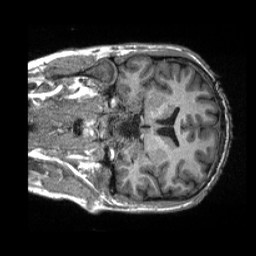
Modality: T1w
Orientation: coronal
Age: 31
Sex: male
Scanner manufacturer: siemens
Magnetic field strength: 3 T
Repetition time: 2.3 s
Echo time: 0.00288 s